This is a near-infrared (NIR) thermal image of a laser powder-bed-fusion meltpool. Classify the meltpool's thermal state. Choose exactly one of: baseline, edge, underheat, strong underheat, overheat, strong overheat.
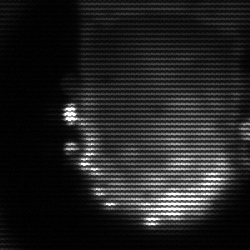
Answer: baseline